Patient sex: M
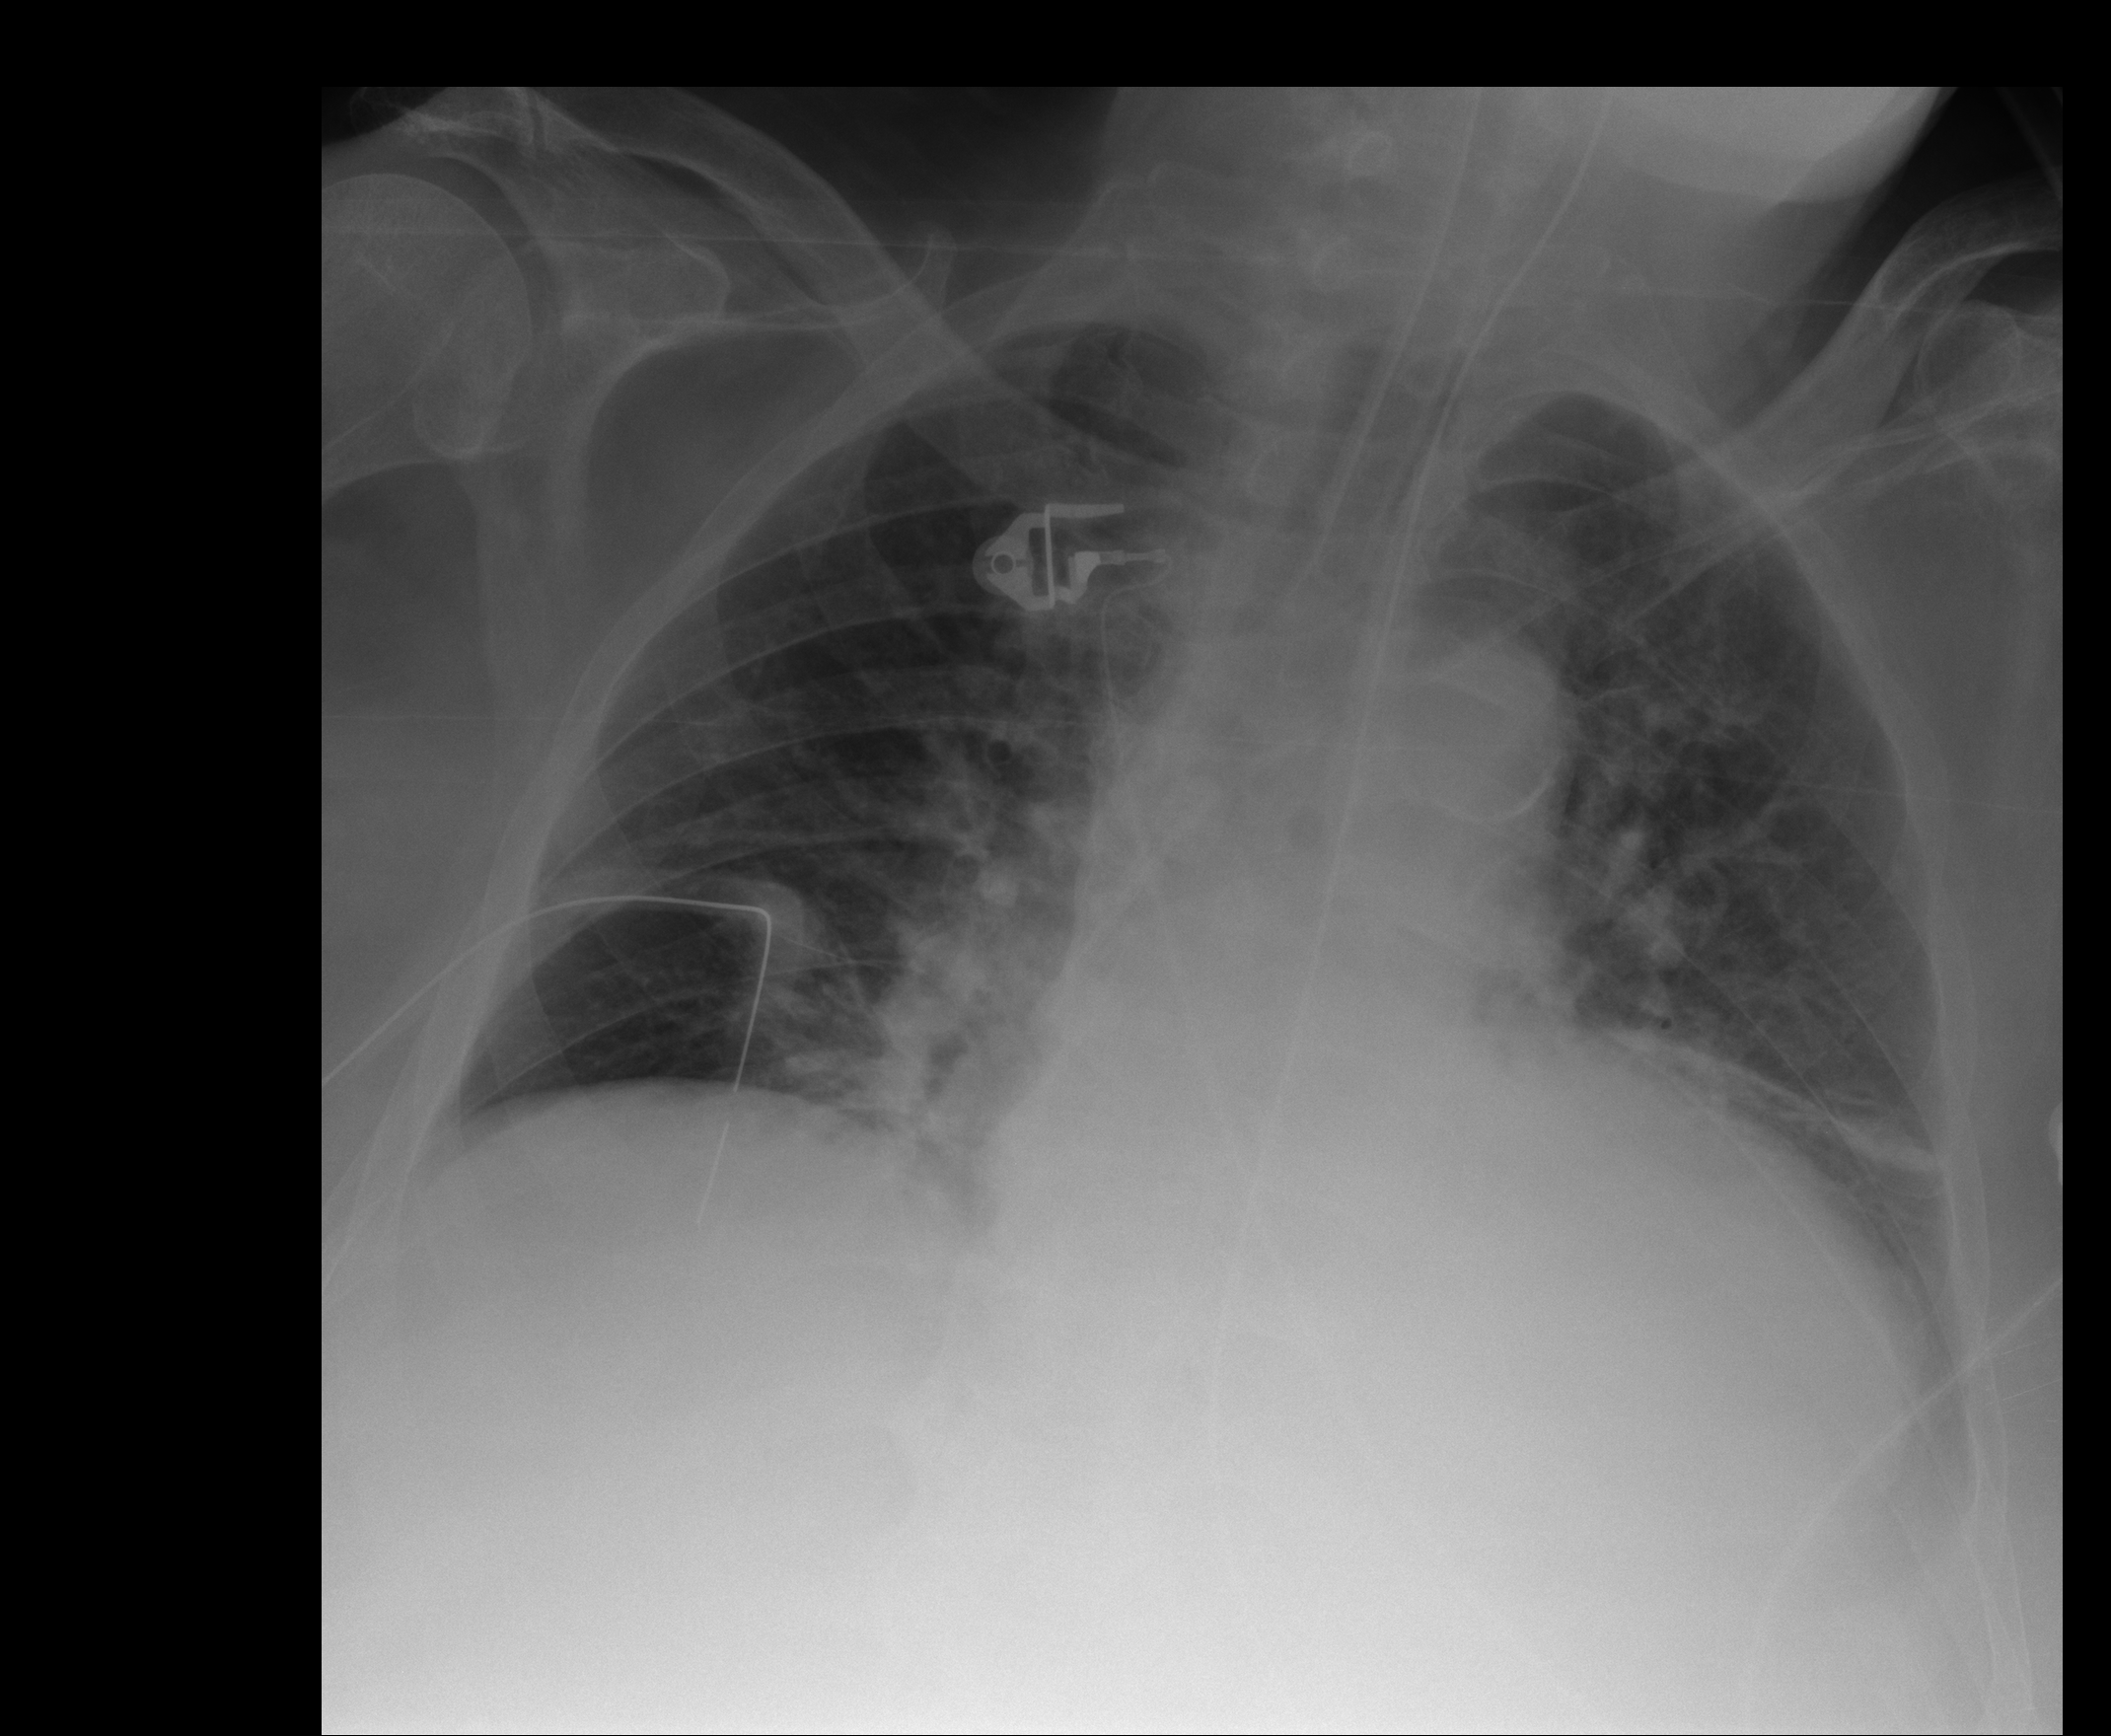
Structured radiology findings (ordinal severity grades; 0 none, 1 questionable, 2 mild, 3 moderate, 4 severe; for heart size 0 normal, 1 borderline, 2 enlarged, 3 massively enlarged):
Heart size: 2
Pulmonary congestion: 2
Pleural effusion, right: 0
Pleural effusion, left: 1
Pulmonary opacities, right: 0
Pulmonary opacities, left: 1
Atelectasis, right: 2
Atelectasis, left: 2